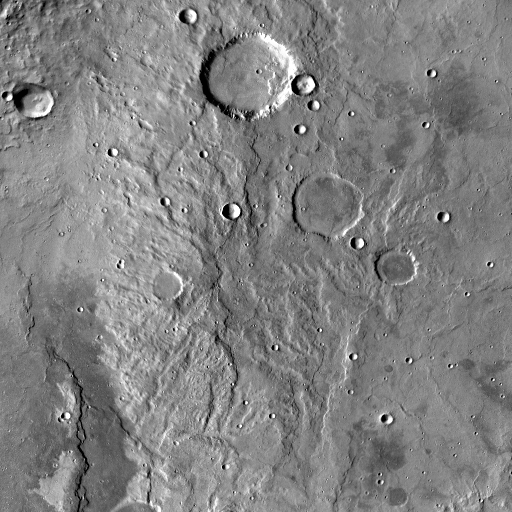
Crater classes present: Background, Other, Layered, Buried, Secondary